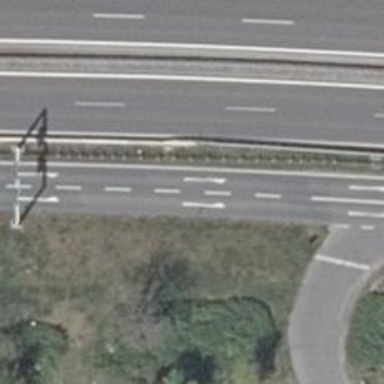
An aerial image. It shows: Trunk link highway with asphalt surface.